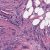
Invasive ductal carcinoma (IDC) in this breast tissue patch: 1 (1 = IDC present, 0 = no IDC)